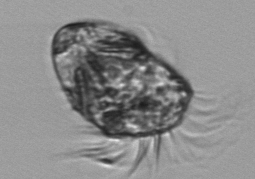
Label: Strombidium_morphotype1